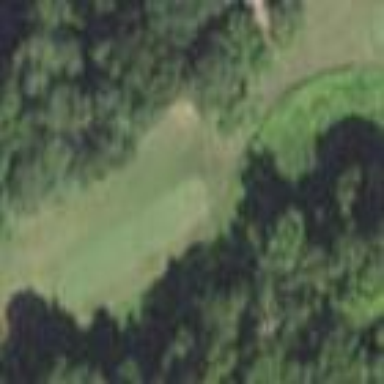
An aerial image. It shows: Golf tee on grassy land.